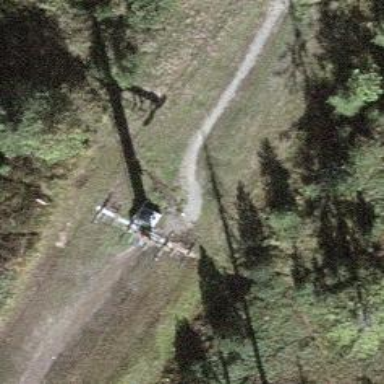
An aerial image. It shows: Pylon for aerialway.